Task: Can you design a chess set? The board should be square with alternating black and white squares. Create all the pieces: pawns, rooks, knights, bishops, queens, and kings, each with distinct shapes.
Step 640:
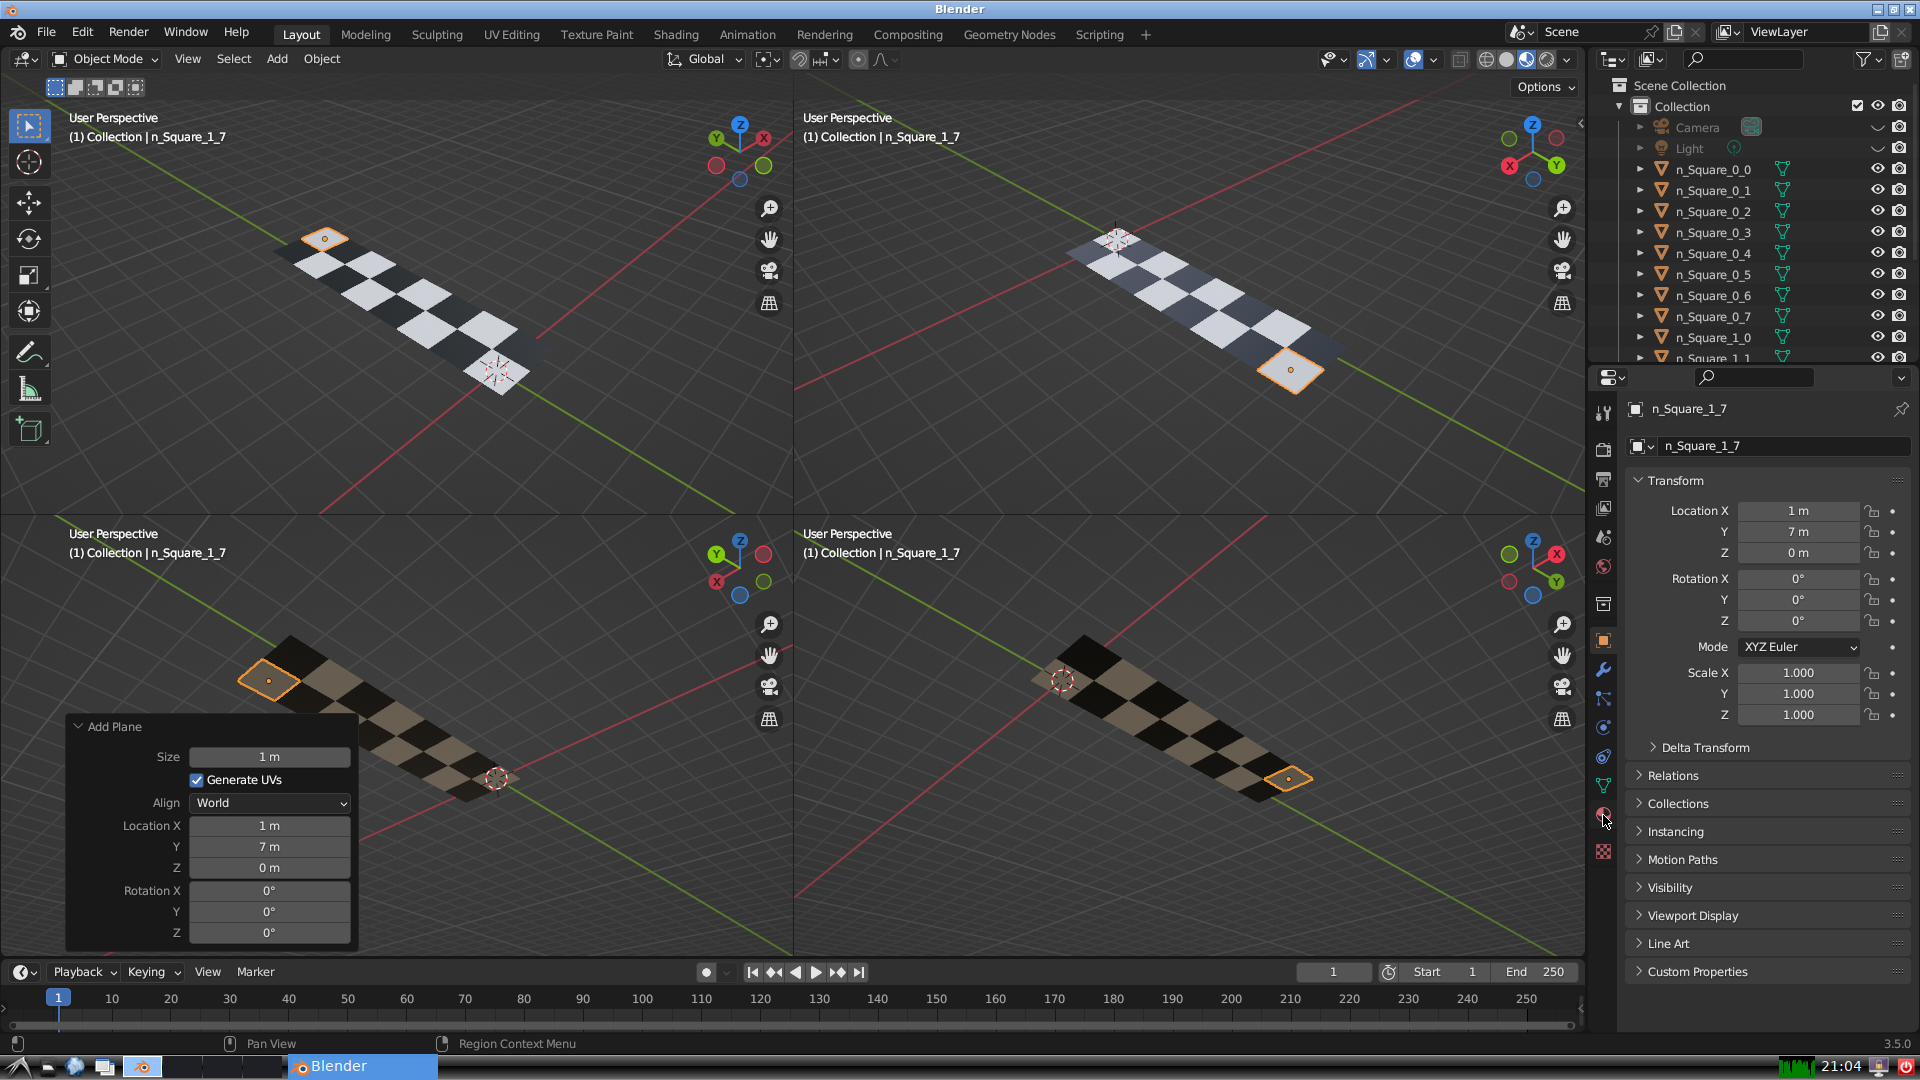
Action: click: no